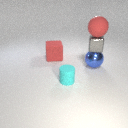
large red rubber cube behind large blue metal sphere